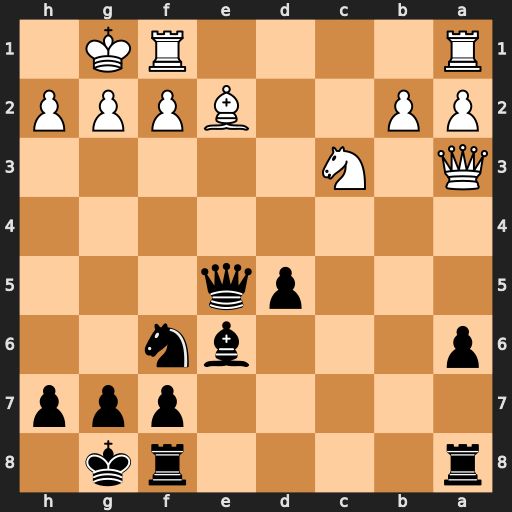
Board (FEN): r4rk1/5ppp/p3bn2/3pq3/8/Q1N5/PP2BPPP/R4RK1
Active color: b
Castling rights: -
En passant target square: -
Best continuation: d4 Bf3 dxc3